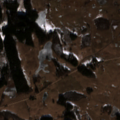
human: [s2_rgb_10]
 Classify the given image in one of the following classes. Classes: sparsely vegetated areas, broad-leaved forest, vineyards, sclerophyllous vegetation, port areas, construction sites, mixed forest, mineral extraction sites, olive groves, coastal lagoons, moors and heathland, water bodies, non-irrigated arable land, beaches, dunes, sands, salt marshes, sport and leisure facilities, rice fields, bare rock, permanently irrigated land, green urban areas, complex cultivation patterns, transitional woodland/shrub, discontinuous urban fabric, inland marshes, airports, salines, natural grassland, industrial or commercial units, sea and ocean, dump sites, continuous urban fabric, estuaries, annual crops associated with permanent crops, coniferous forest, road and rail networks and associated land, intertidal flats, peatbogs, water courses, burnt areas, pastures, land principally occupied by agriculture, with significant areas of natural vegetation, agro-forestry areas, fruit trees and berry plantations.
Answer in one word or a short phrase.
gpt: pastures, complex cultivation patterns, land principally occupied by agriculture, with significant areas of natural vegetation, coniferous forest, mixed forest